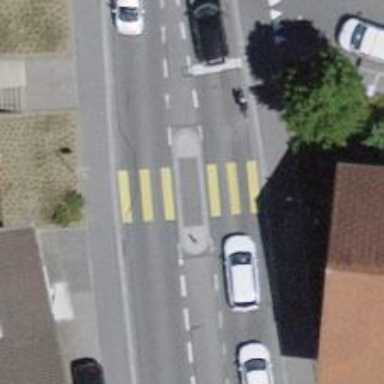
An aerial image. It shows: Marked crossing with pedestrian island.